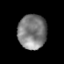
Tissue: prostate
Cell type: Epithelial cells
Senescence score: 0.3432
Nuclear area (px): 970
Mean DAPI intensity: 125.124